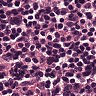
Metastatic tissue present: yes